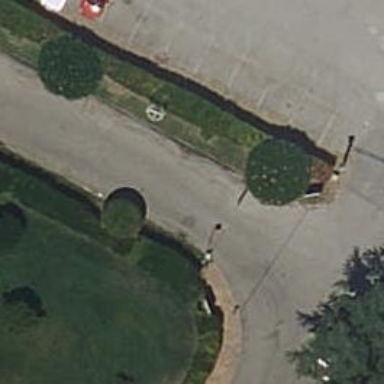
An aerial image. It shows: Gate.